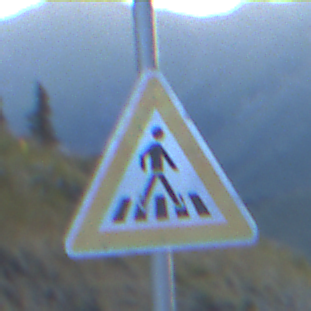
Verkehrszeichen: FussgaengerueberwegLinks
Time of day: SunriseSunset
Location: Outdoor (RoadRail)
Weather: Clear
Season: NotSpecified
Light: Natural